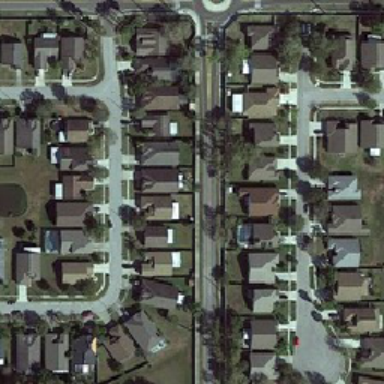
A huge array of vast houses constitute blocks next to the street .